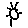
Label: sun